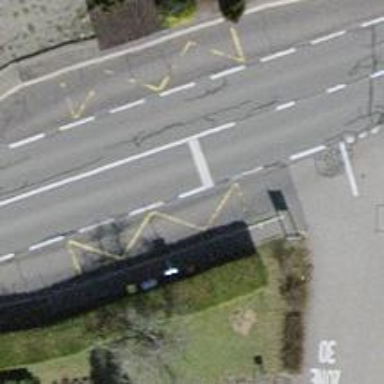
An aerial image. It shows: Post box is visible.